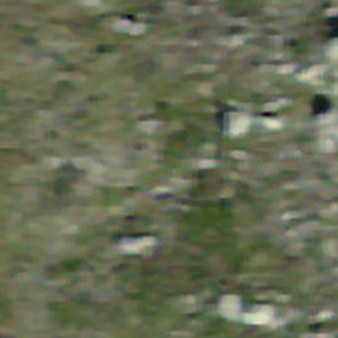
Label: other